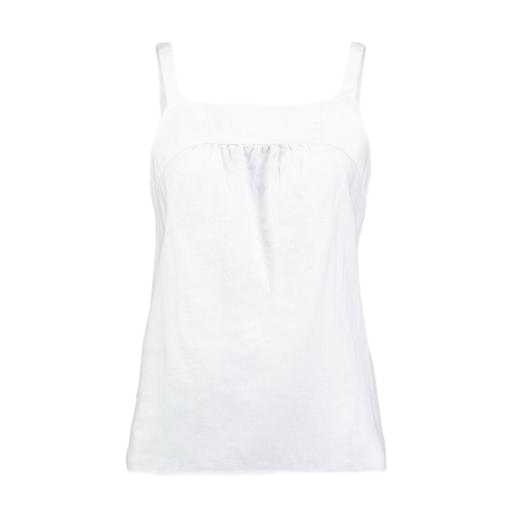
white camisole top, white cami, white ellie swing cami, white background